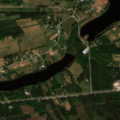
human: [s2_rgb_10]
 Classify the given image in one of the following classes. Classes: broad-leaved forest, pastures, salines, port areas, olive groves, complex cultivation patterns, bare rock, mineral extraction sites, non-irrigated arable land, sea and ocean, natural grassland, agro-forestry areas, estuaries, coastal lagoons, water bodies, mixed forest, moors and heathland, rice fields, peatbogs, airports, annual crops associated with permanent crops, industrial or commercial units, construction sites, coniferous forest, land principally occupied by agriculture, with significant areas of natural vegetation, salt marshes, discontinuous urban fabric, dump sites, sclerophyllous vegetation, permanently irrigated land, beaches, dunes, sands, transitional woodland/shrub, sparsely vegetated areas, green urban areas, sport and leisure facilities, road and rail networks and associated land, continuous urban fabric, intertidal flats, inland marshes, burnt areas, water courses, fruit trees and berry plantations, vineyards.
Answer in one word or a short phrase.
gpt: land principally occupied by agriculture, with significant areas of natural vegetation, mixed forest, water courses